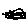
Label: hexagon